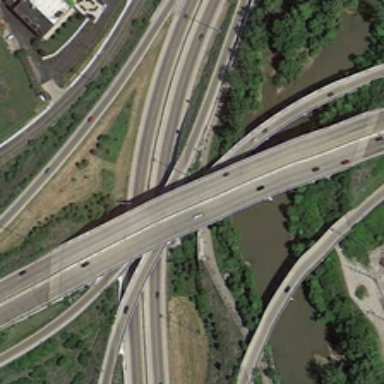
Oasis are in the middle of the land, cars drive on the road .